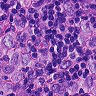
Metastatic tissue present: yes